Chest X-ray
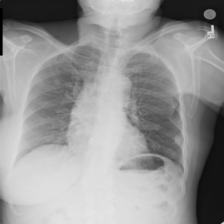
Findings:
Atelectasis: negative
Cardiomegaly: negative
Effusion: negative
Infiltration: negative
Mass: negative
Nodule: negative
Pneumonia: negative
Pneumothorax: negative
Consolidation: negative
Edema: negative
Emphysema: negative
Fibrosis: negative
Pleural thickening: negative
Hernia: negative